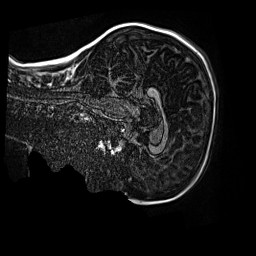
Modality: MP2RAGE
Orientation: sagittal
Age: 9
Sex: female
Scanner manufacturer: siemens
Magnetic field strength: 3 T
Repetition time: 4 s
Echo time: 0.00299 s